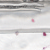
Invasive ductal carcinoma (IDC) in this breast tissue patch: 0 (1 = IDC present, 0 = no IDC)